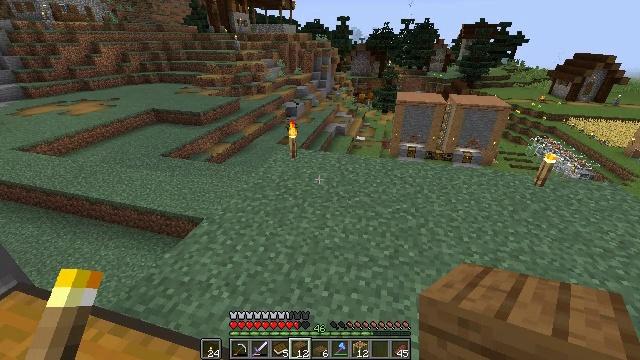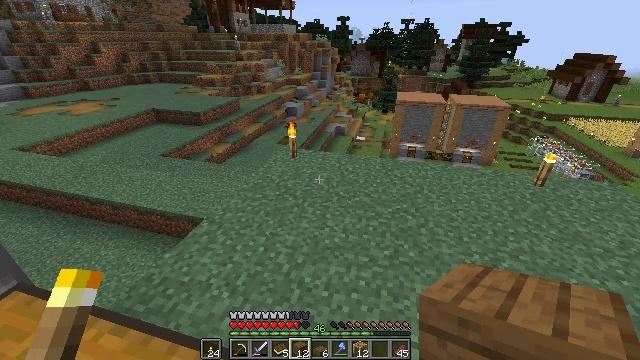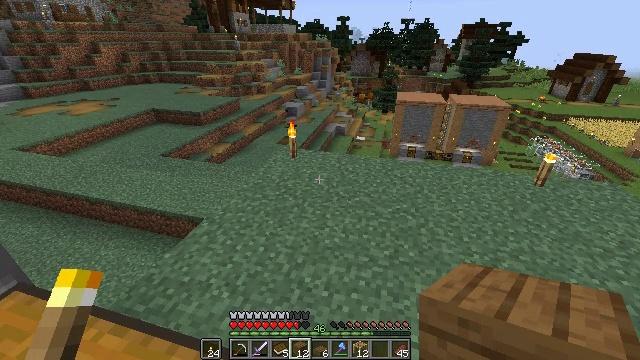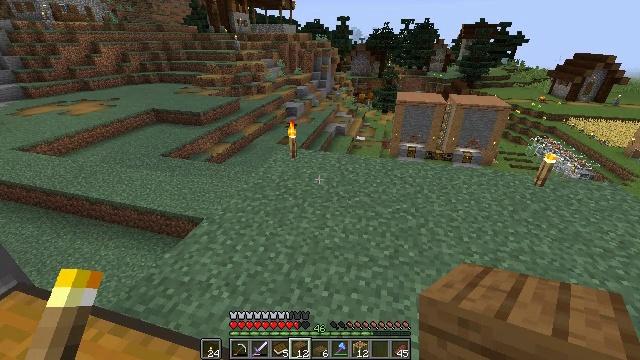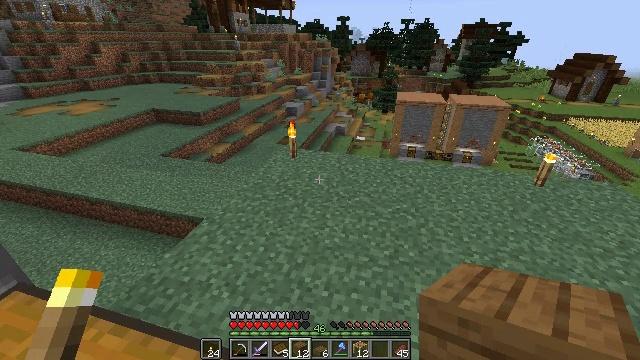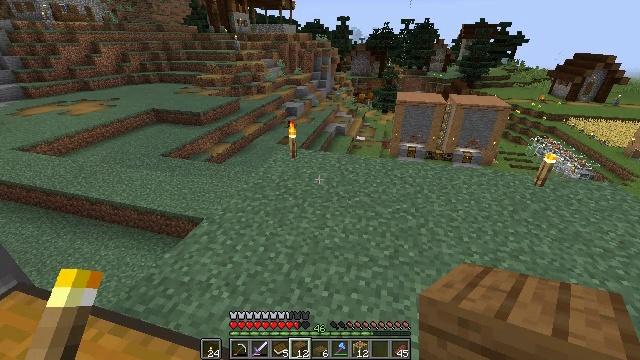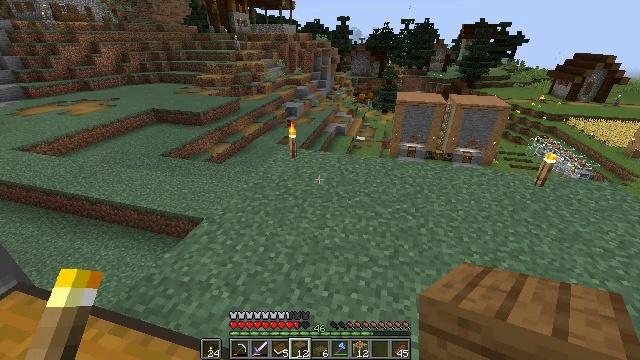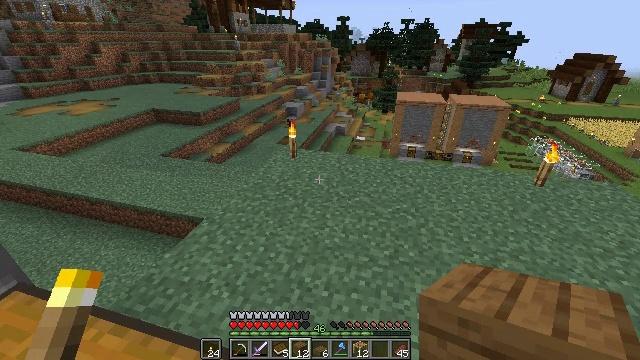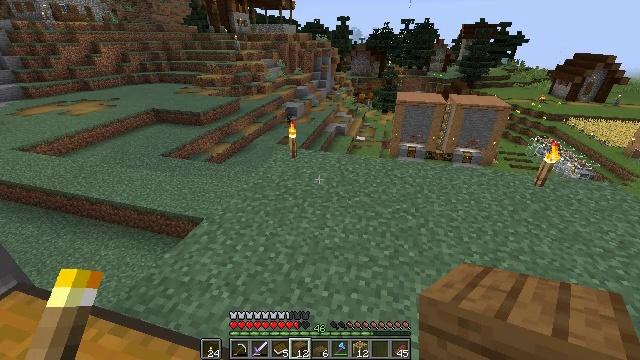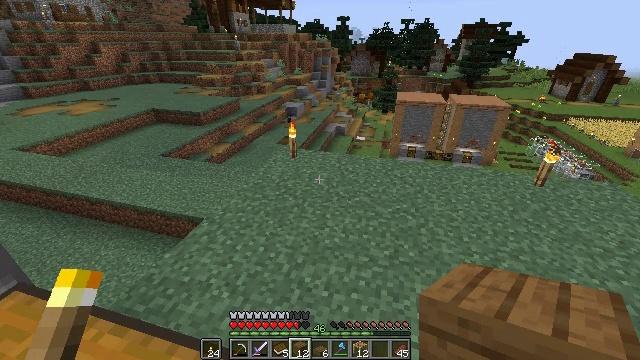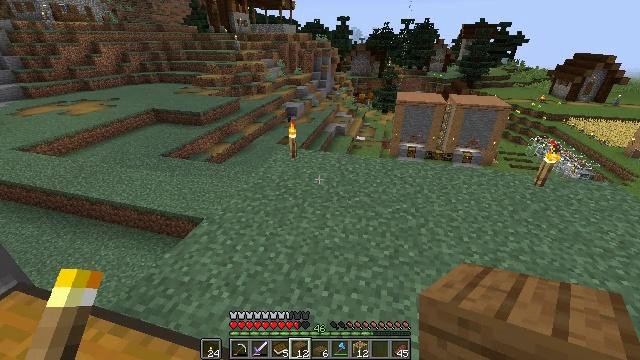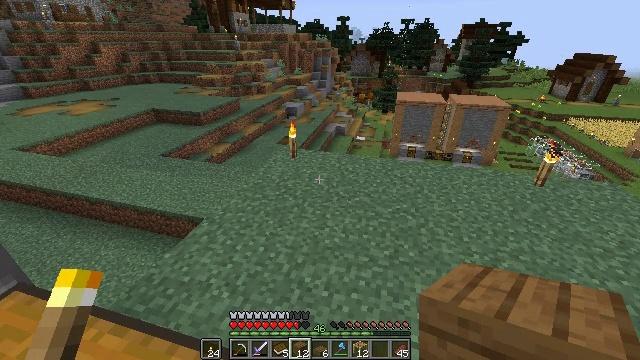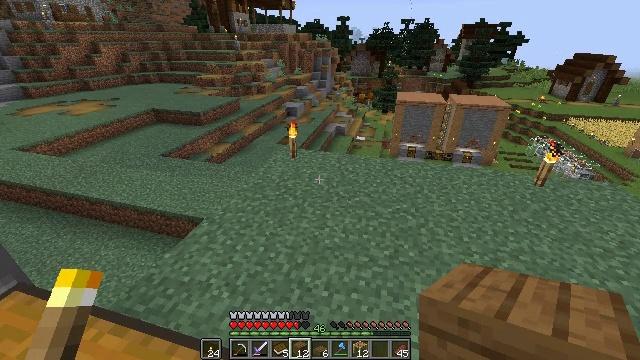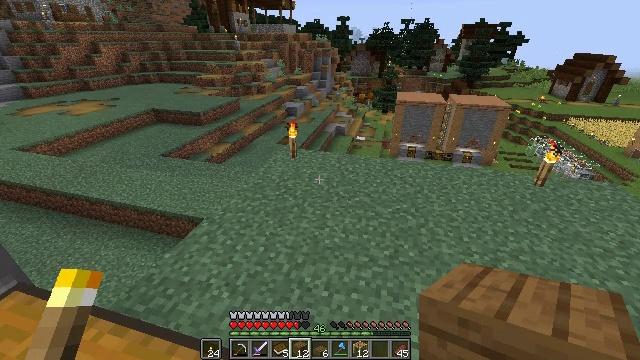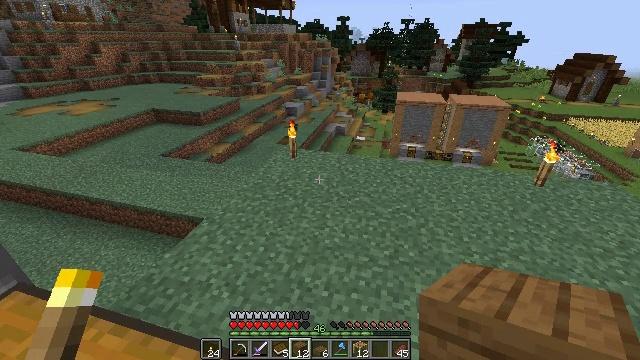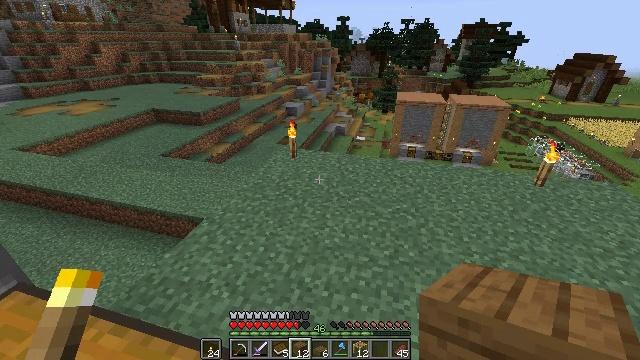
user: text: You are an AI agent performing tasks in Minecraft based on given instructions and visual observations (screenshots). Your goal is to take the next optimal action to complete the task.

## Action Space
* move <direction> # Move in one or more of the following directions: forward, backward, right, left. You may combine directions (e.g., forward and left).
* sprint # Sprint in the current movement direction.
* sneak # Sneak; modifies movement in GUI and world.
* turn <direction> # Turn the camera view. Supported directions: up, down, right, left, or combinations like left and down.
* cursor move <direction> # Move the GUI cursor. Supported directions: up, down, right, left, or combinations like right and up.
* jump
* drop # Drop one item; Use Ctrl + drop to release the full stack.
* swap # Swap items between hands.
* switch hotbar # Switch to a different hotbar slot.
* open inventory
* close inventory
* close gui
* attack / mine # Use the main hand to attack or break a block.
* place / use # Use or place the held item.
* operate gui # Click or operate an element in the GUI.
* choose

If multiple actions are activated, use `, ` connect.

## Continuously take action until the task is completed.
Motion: motion action
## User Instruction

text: Use sticks and spruce planks to craft a spruce fence gate.
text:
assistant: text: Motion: no_op
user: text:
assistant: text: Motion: no_op
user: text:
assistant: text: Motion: no_op
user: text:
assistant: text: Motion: no_op
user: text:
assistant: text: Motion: no_op
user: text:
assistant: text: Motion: no_op
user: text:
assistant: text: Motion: no_op
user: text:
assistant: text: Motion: no_op
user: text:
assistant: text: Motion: no_op
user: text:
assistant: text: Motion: no_op
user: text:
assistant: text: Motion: no_op
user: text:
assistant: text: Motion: no_op
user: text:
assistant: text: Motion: no_op
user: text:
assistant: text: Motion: no_op
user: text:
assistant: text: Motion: no_op
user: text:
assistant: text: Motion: no_op
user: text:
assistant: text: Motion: no_op
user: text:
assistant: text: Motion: no_op
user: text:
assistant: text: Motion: no_op
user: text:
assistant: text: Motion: no_op
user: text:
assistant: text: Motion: no_op
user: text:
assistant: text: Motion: no_op
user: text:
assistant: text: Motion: no_op
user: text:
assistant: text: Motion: no_op
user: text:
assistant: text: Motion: no_op
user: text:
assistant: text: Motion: no_op
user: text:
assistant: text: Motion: no_op
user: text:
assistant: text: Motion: no_op
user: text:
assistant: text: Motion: no_op
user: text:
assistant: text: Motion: no_op